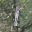
Label: 1